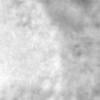
Label: no_change